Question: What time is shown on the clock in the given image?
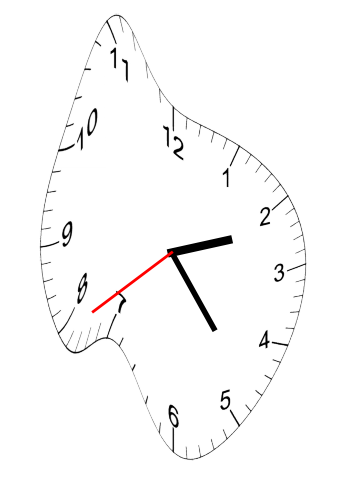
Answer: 02:23:39